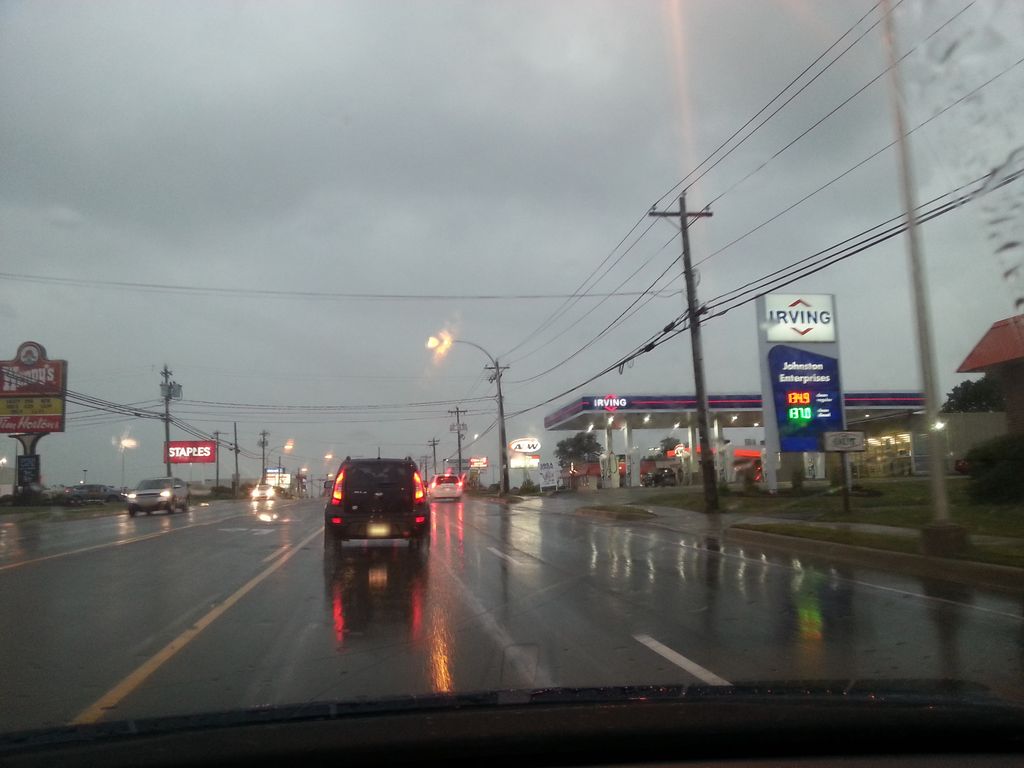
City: charlottetown